Field crop: maize
Growth stage: 2
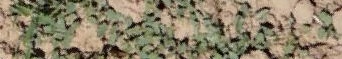
Species: convolvulus